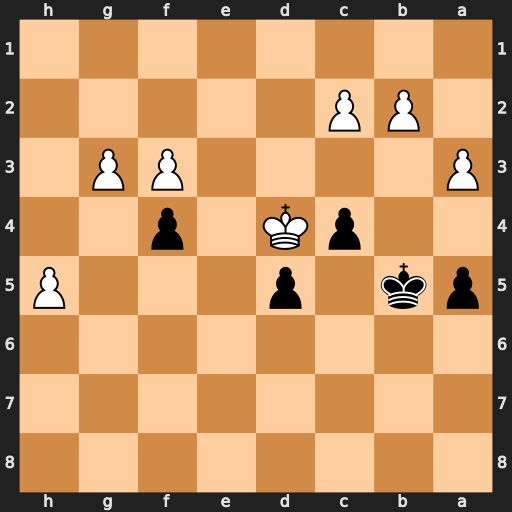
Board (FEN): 8/8/8/pk1p3P/2pK1p2/P4PP1/1PP5/8
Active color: b
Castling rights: -
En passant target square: -
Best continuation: fxg3 Ke3 d4+